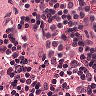
Metastatic tissue present: no